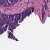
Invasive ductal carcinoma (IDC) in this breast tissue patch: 0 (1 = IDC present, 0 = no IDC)